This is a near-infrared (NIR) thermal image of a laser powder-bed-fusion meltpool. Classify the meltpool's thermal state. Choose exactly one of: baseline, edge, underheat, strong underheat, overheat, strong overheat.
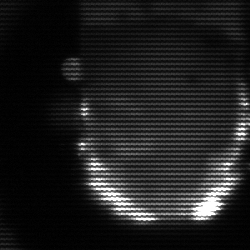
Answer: baseline